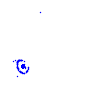
Particle: electron